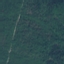
Land use / land cover class: Forest